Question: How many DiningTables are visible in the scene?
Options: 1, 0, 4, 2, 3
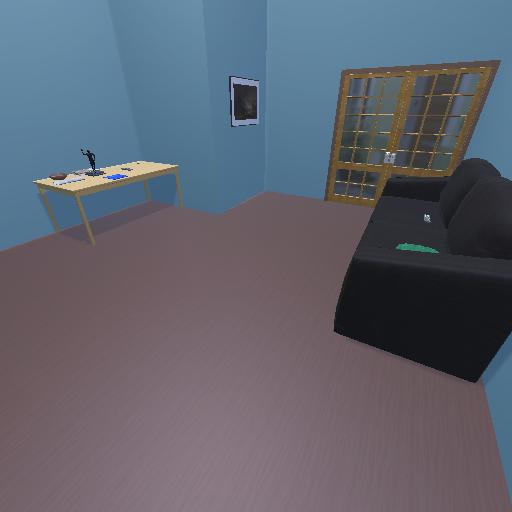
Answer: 1